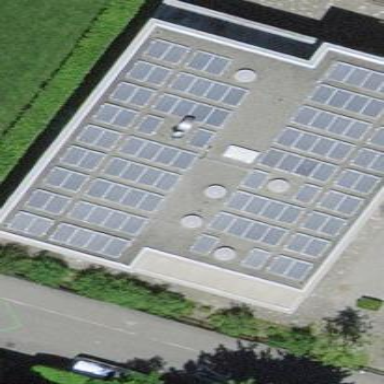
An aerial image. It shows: Building with flat roof hosting solar photovoltaic panel generator.